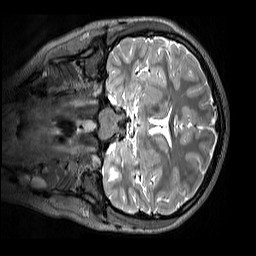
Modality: T2w
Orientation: coronal
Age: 11
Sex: female
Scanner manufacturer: siemens
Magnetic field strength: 3 T
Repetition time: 3.2 s
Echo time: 0.408 s